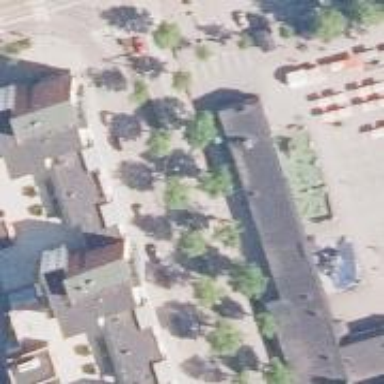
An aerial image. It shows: Marketplace building.